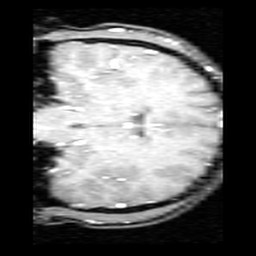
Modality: inplaneT1
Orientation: coronal
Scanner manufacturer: ge
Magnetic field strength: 3 T
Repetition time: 0.2 s
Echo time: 0.0036 s